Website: home-depot
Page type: receipt
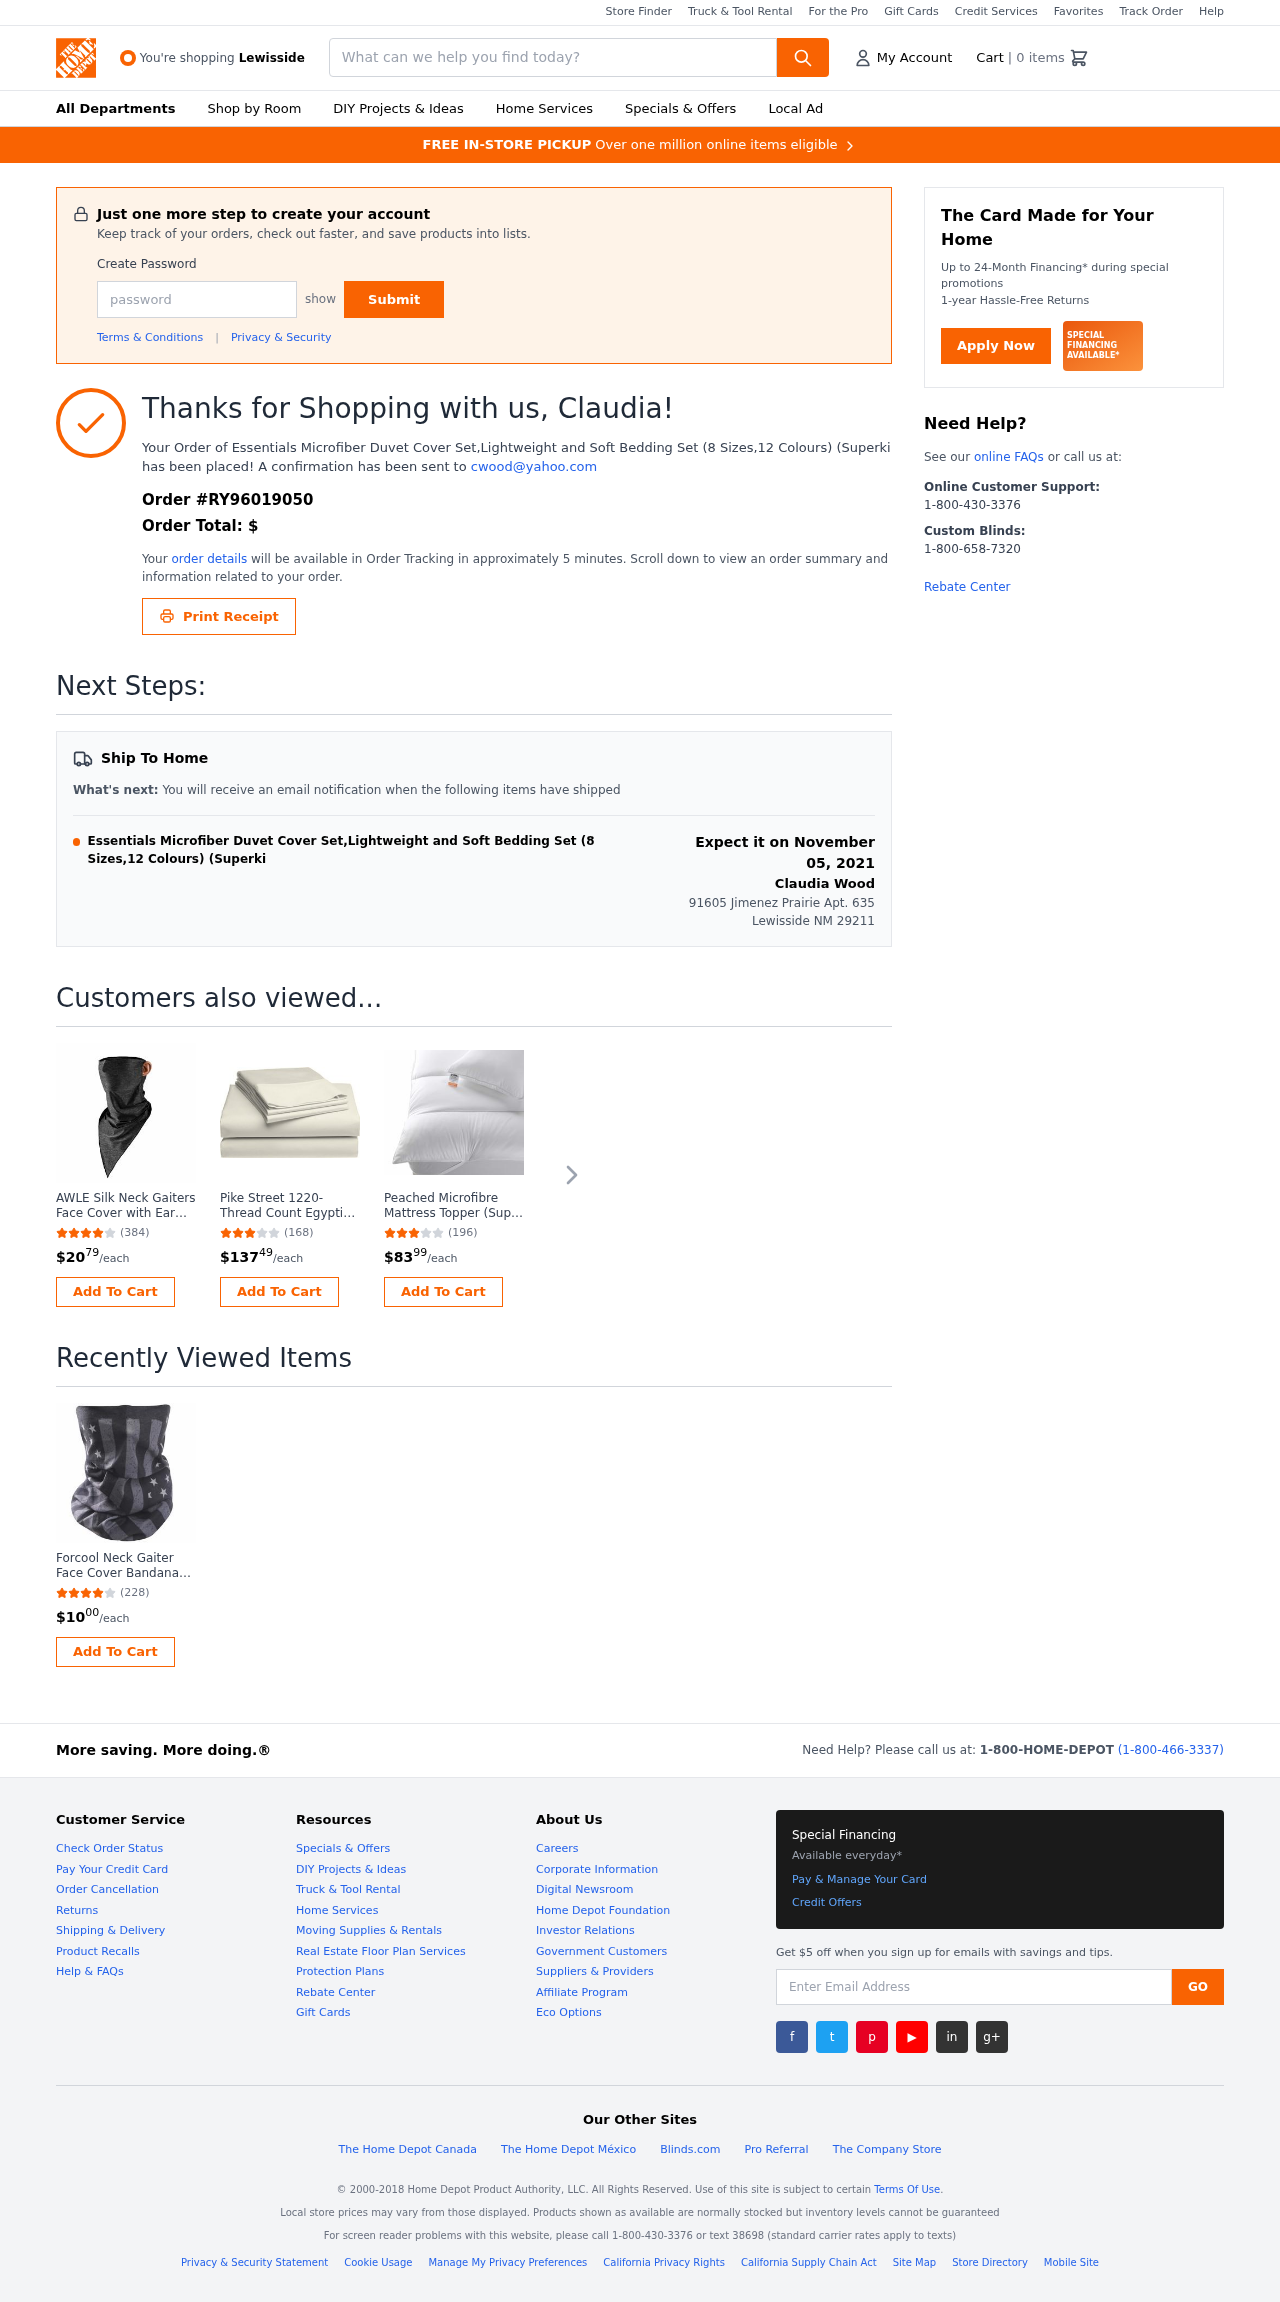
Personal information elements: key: PII_CITY
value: Lewisside
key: PII_EMAIL
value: cwood@yahoo.com
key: PII_FIRSTNAME
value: Claudia
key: PII_FULLNAME
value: Claudia Wood
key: PII_POSTCODE
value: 29211
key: PII_STATE_ABBR
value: NM
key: PII_STREET
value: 91605 Jimenez Prairie Apt. 635
Product elements: key: PRODUCT1_NAME
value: Essentials Microfiber Duvet Cover Set,Lightweight and Soft Bedding Set (8 Sizes,12 Colours) (Superki
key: PRODUCT2_NAME
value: AWLE Silk Neck Gaiters Face Cover with Ear Loops Summer UV Protection Rave Tube Gaiter Triangular Fa
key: PRODUCT2_NUM_RATINGS
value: (384)
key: PRODUCT2_PRICE
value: $2079
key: PRODUCT3_NAME
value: Pike Street 1220-Thread Count Egyptian Cotton Single-Ply Sateen King Sheet Set, Ivory
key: PRODUCT3_NUM_RATINGS
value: (168)
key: PRODUCT3_PRICE
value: $13749
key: PRODUCT4_NAME
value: Peached Microfibre Mattress Topper (Super King)
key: PRODUCT4_NUM_RATINGS
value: (196)
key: PRODUCT4_PRICE
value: $8399
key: PRODUCT5_NAME
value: Forcool Neck Gaiter Face Cover Bandana Headband Balaclava for Outdoor Cycling Fishing Hunting, 1 Pie
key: PRODUCT5_NUM_RATINGS
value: (228)
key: PRODUCT5_PRICE
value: $1000
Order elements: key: ORDER_NUM_ITEMS
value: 0
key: ORDER_ID
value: RY96019050
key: ORDER_TOTAL
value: $
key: ORDER_DELIVERY_DATE
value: Expect it on November 05, 2021
Search elements: key: HEADER_SEARCH
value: What can we help you find today?